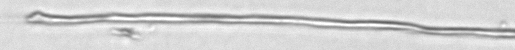
Label: fiber